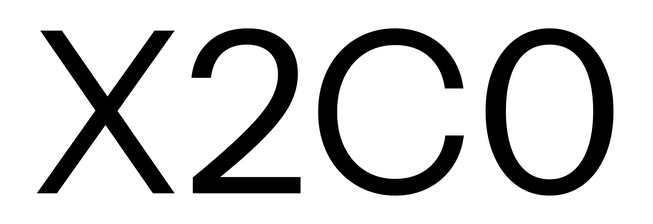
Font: InstrumentSans_Regular